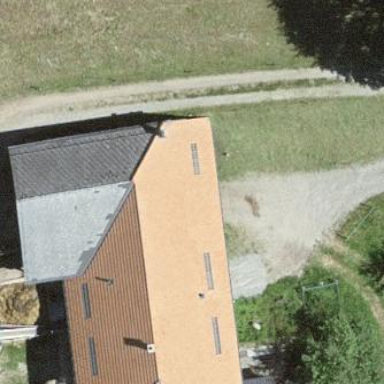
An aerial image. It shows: Farm building.